Question: I have a table with a Ajax.BeginForm on each row. This works good to pass the data to the controller.
However, it wont fire the Request.IsAjaxRequest() on the controller because of the form post(thanx HTX9 for pointing that out!). The real problem is that it returns a partial view instead of updating it in the current view.
Below you can see two fieldsets. The first is the one i want to update and the one below it is the one which sends data to the controller with the Ajax.BeginForm.
With other words: When I choose something in a dropdownlist it updates the table above but it opens it in a new partial view.
I have the unobtrusive ajax js in the _layout view and a similar setup works in an other part of the application from with a post data with a button instead.
'''
<fieldset>
<legend>Direktbyten</legend>
<div id="container-grid2">
@Html.Partial("_RatingList2", Model.Models2)
</div>
</fieldset>
<fieldset>
<legend>Omarkerade byten(@ViewBag.DirectCount)</legend>
<div id="RatingList">
<table>
<thead>
<tr>
<td>Se hela</td>
<td>Hyra</td>
<td>Rum</td>
<td>Kvm</td>
<td>Gata</td>
<td>Omrade</td>
<td>Deras prio</td>
<td>Totaltvarde</td>
<td>Min prio</td>
</tr>
</thead>
<tbody>
@foreach (var item in Model.Models1)
{
using (Ajax.BeginForm("UpdateRatingListRow", new AjaxOptions { UpdateTargetId = "container-grid2" }))
{
@Html.Hidden("RatingListId", item.RatingListId)
<tr>
<td>@Html.ActionLink("Till annons", "ViewAd", "Ad", new { id = item.CustomerId }, null)
</td>
<td>@item.Rent</td>
<td>@item.Rooms</td>
<td>@item.SquareMeters</td>
<td>@item.Street</td>
<td>@item.Area</td>
<td>@item.TheirRating</td>
<td>@item.TotalRating</td>
<td>
@Html.Raw("<div id='" + item.RatingListId + "'>")
<select name="SelectedValue" onchange="this.form.submit();">
<option value="0"@if (item.MyRating == "00")
{
@Html.Raw("selected")
}>Ny</option>
<option value="10" @if (item.MyRating == "10")
{
@Html.Raw("selected")
}>Inget intresse</option>
<option value="50"@if (item.MyRating == "50")
{
@Html.Raw("selected")
}>Svagt intressse</option>
<option value="60"@if (item.MyRating == "60")
{
@Html.Raw("selected")
}>Litet intresse-vill ej ha kontakt</option>
<option value="70"@if (item.MyRating == "70")
{
@Html.Raw("selected")
}>Intresserad-Vill ha kontakt</option>
<option value="80"@if (item.MyRating == "80")
{
@Html.Raw("selected")
}>Varit pa visning-Vill ga vidare</option>
<option value="90"@if (item.MyRating == "90")
{
@Html.Raw("selected")
}>Intresserad-Vill ha kontakt</option>
<option value="100"@if (item.MyRating == "100")
{
@Html.Raw("selected")
}>Avvaktar vardar</option>
</select>@item.MyRating
@Html.Raw("</div>")
</td>
</tr>
}
}
</tbody>
</table>
</div>
</fieldset>
'''
Here is the Controller:
'''
[HttpPost]
public ActionResult UpdateRatingListRow()
{
if (Request.IsAjaxRequest())
{
//Do stuff, it does not hit this part because of the isAjaxRequest().
return this.PartialView("_RatingList2", myRatingListMarked);
}
return this.PartialView("_RatingList2", null);
}
'''
Generated Html:

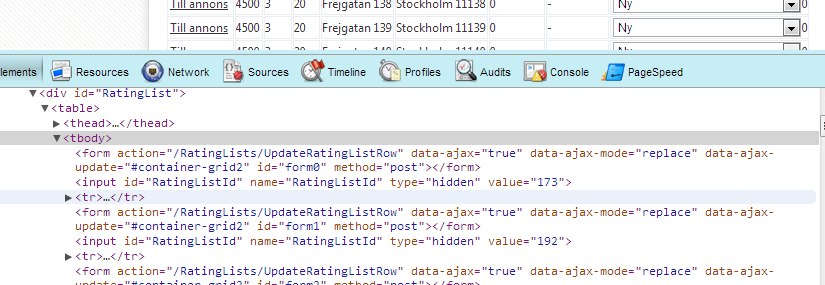
Answer: Here is my "fulhack"(ugly hack in swedish), added a button with each row id and then i call it for submit. Still hoping for a clean solution without having to rewrite a lot of code.
'''
using (Ajax.BeginForm("UpdateRatingListRow", new AjaxOptions { UpdateTargetId = "container-grid2", OnSuccess = "OnSuccess('" + item.RatingListId + "')" }))
{
<input type="submit" id="@item.RatingListId" style="position: absolute; top: -1000px">
@Html.Hidden("RatingListId", item.RatingListId)
<tr>
<td>@Html.ActionLink("Till annons", "ViewAd", "Ad", new { id = item.CustomerId }, null)</td>
<td>@item.Rent</td>
<td>@item.Rooms</td>
<td>@item.SquareMeters</td>
<td>@item.Street</td>
<td>@item.Area</td>
<td>@item.TheirRating</td>
<td>@item.TotalRating</td>
<td>@Html.Raw("<div id='" + item.RatingListId + "'>")
<select name="SelectedValue" onchange="document.getElementById(@item.RatingListId).click();">
<option value="0"@if (item.MyRating == "00")
'''